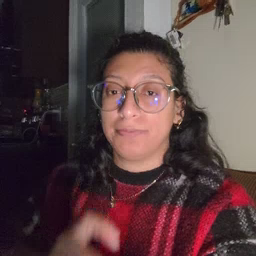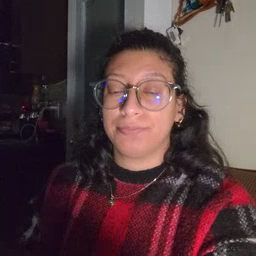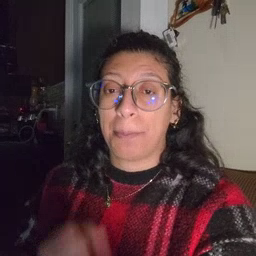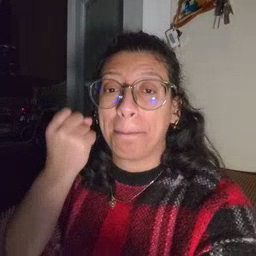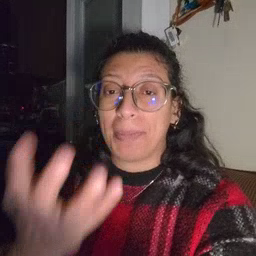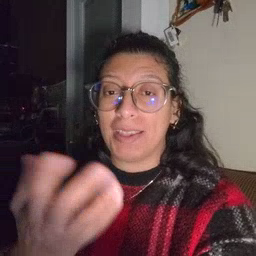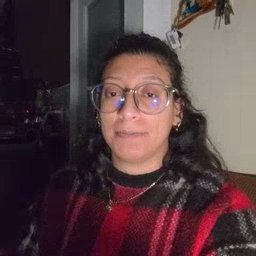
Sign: many